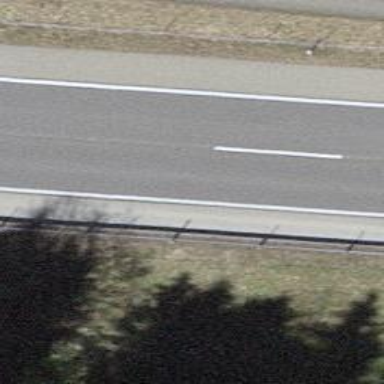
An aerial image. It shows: Asphalt trunk motorway.